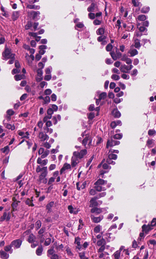
Tumor epithelial tissue: yes
Tumor-associated stroma tissue: yes
Normal tissue: no